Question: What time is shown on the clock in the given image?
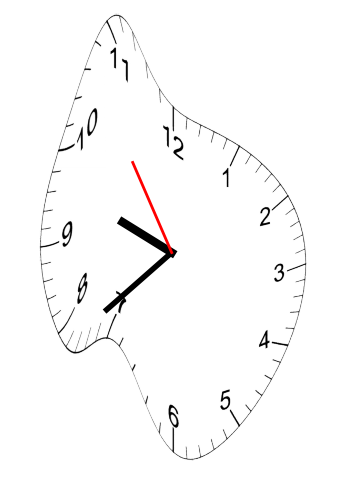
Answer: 09:37:54